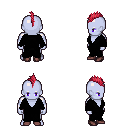
a pixel art fantasy rpg character, male body template, dark elf, purple skin, black robe, white pants, ruby red mohawk hairstyle, maroon shoes, four views (front, back, left, right), 2x2 character sprite sheet, small pixel art, hard edges, no anti-aliasing